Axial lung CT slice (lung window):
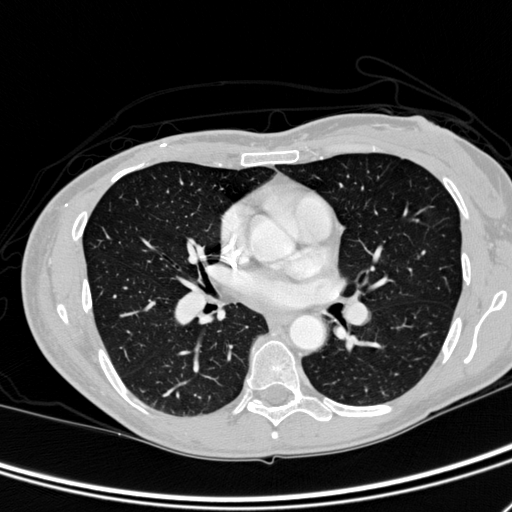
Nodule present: no